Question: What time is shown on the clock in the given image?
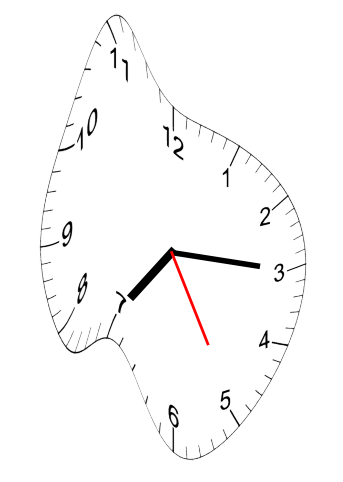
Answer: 07:15:25